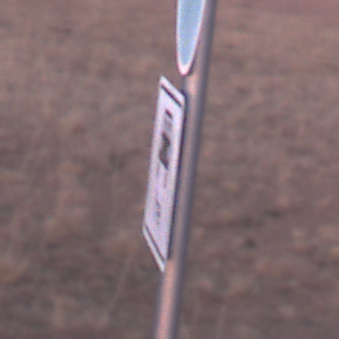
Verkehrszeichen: MehrfachbesetzePersonenkraftwagenFrei
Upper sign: Busssonderstreifen
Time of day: SunriseSunset
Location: Outdoor (Nature)
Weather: Clear
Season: NotSpecified
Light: Natural